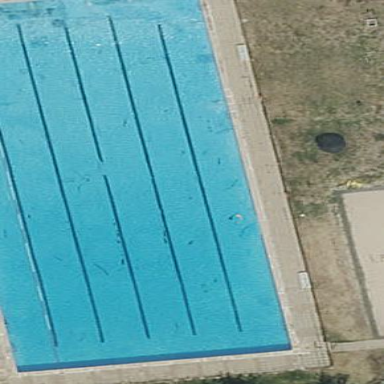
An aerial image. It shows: Swimming pool located in leisure land.